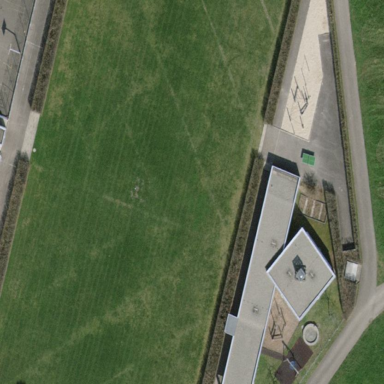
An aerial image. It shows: Athletics pitch for leisure land sports.